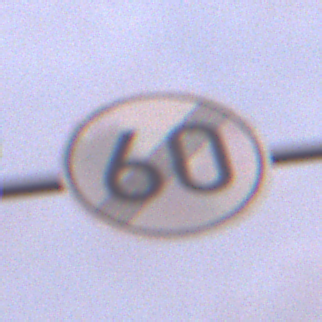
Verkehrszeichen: EndeGeschwindigkeit60
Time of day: SunriseSunset
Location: Outdoor (Nature)
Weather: PartlyCloudy
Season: NotSpecified
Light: Natural